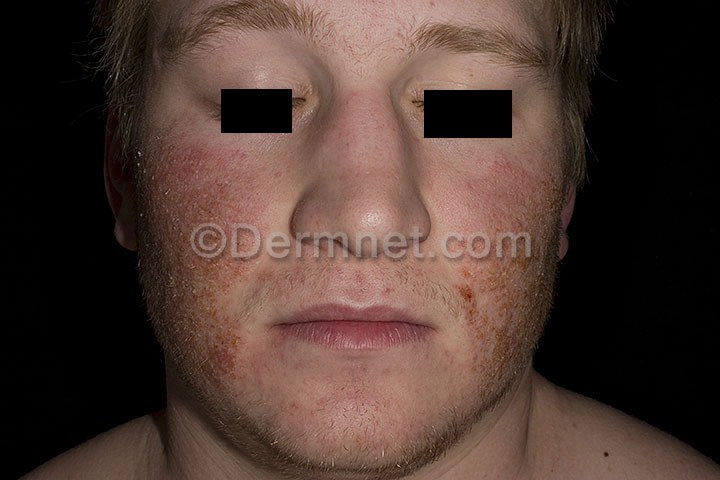
Disease: Poison Ivy Photos and other Contact Dermatitis